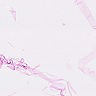
Metastatic tissue present: no